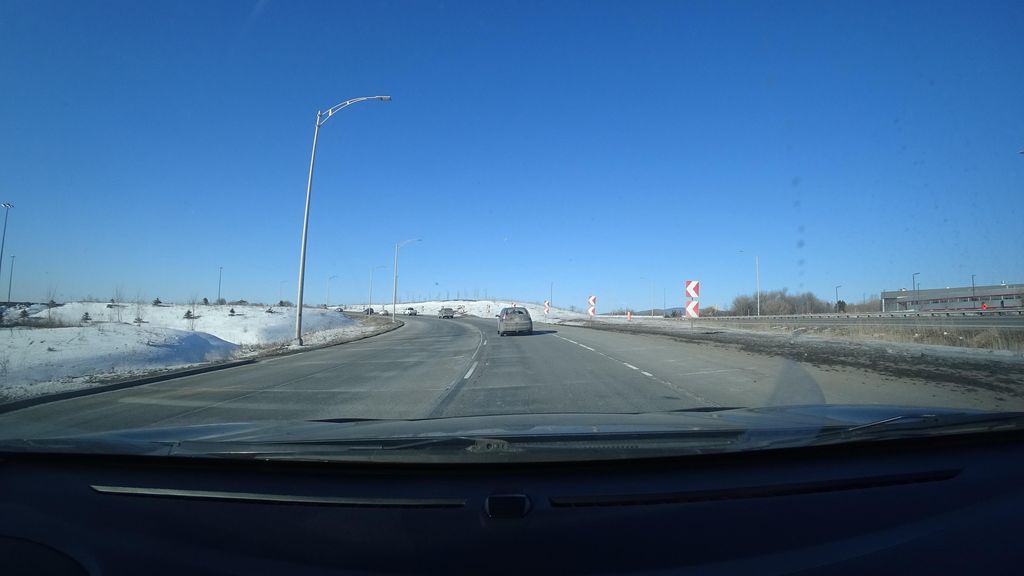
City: quebec_city